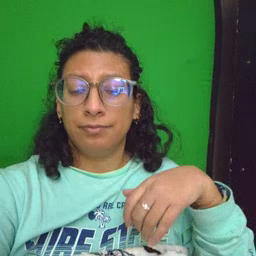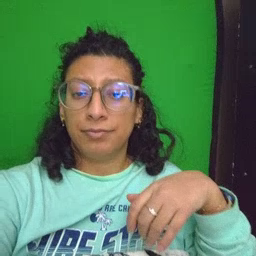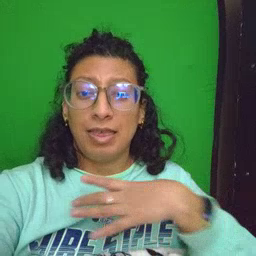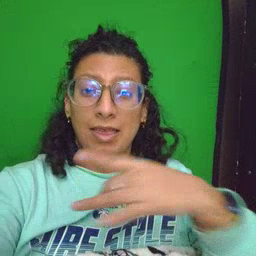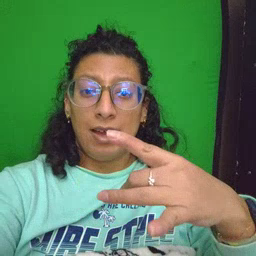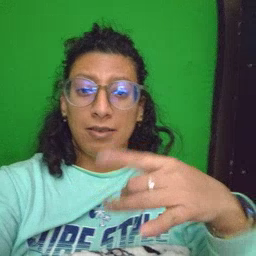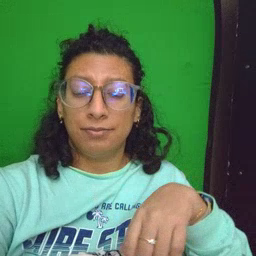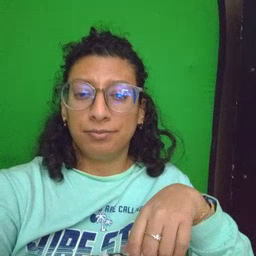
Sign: like